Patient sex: F
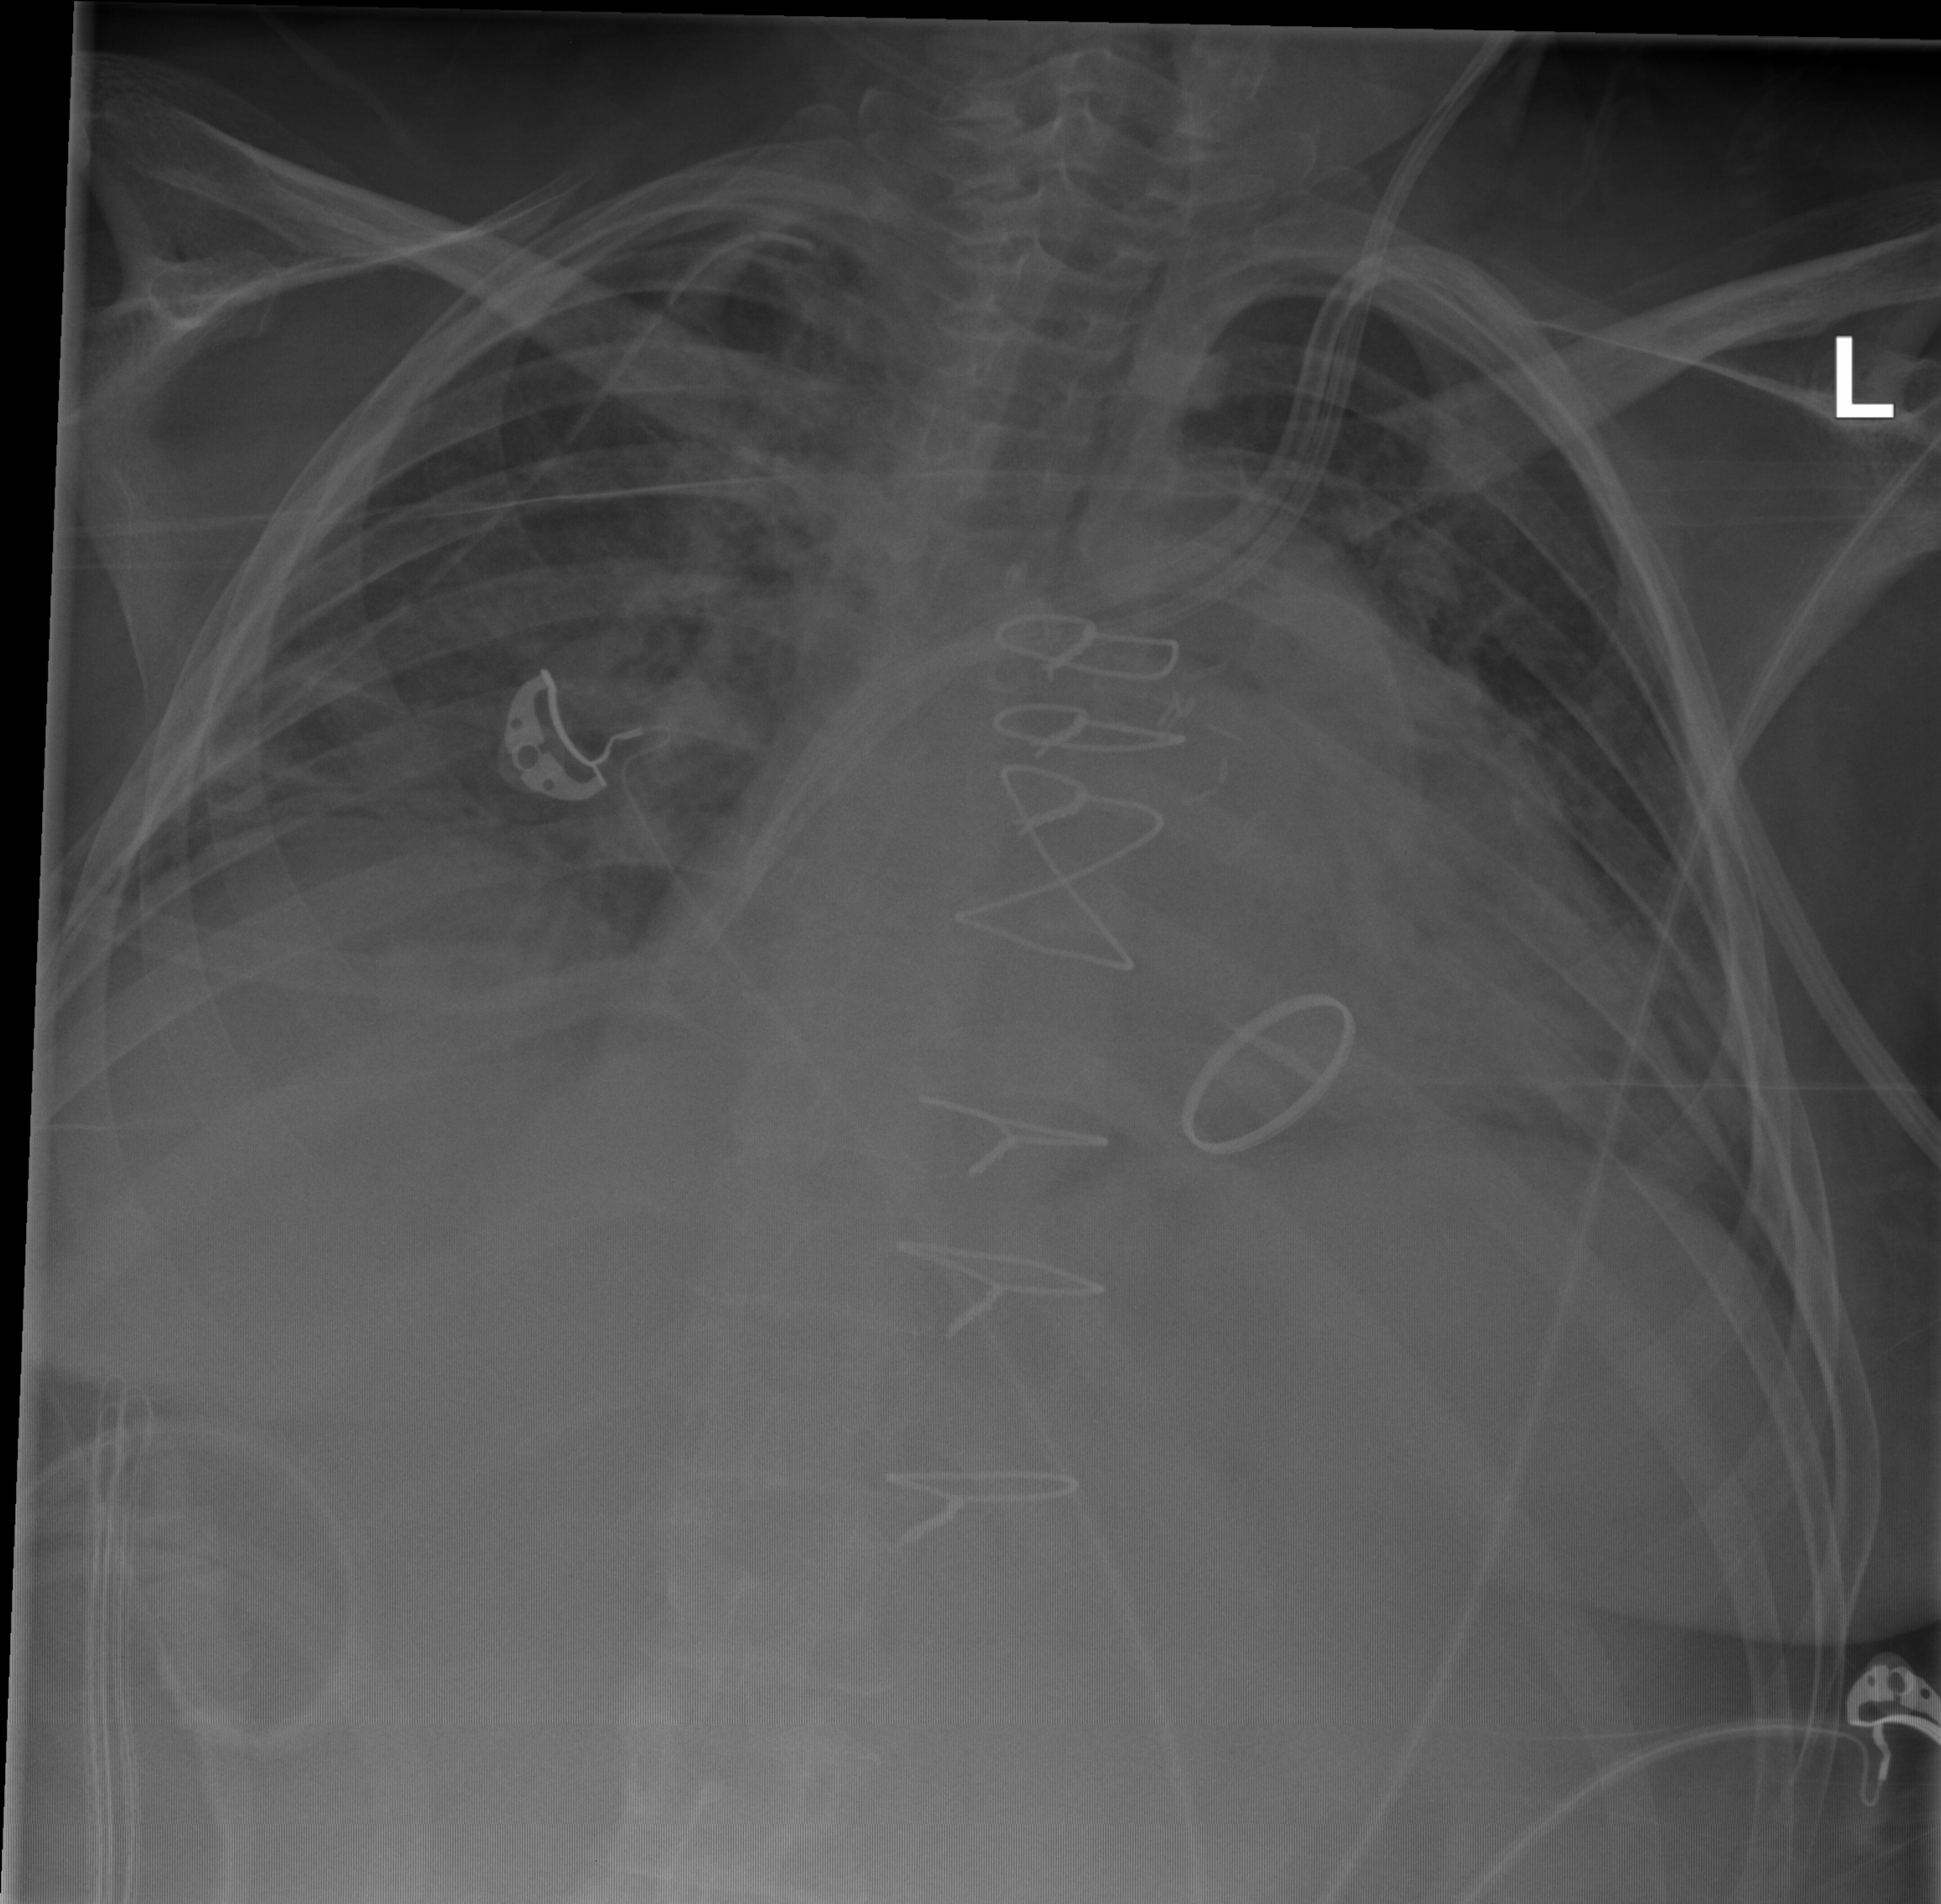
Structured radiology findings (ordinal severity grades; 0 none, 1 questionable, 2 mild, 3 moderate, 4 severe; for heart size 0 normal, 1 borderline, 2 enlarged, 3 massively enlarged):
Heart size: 2
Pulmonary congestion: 2
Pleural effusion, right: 1
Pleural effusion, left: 0
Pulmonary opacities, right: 2
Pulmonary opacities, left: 2
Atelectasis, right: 2
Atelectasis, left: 2